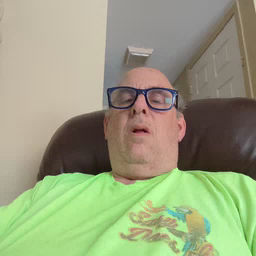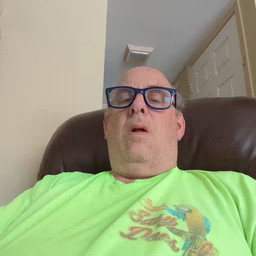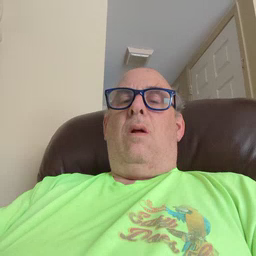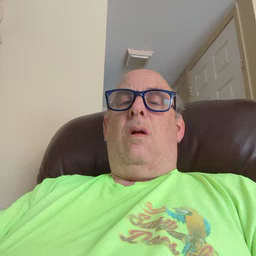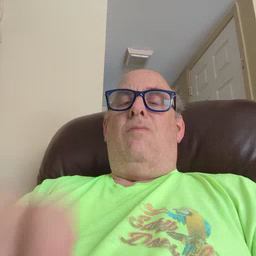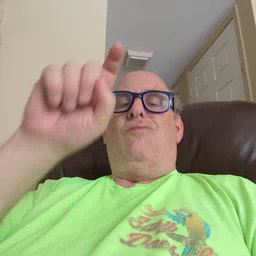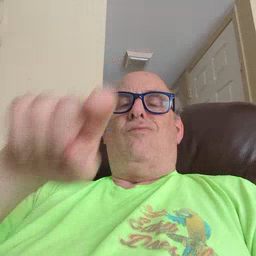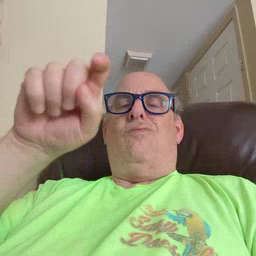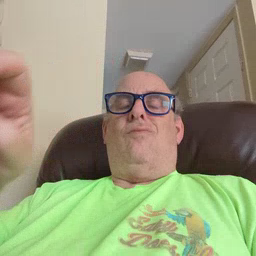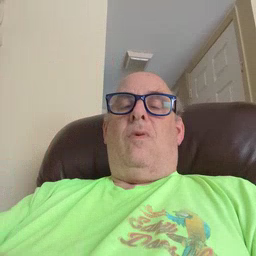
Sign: closet